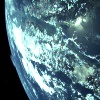
Label: cloud